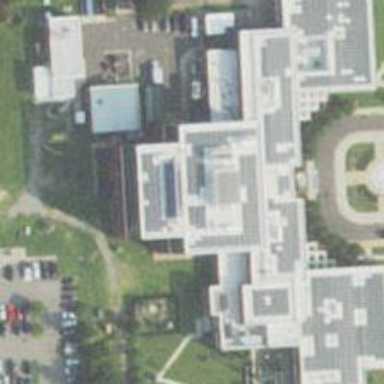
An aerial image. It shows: Government office.